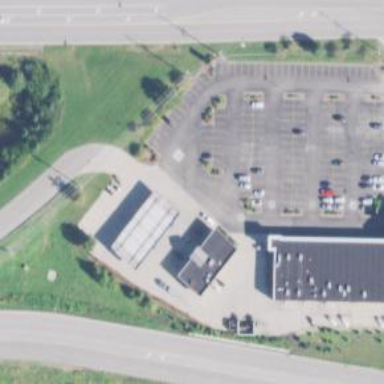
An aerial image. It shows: Retail area.